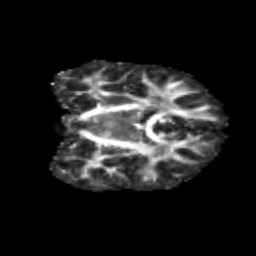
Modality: FA
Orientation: coronal
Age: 13
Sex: male
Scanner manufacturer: siemens
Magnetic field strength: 3 T
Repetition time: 3.8 s
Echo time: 0.07 s